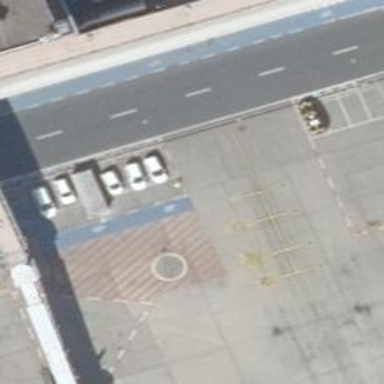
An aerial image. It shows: Parking position at the airport on concrete surface.